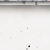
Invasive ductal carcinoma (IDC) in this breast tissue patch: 0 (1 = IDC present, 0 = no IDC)